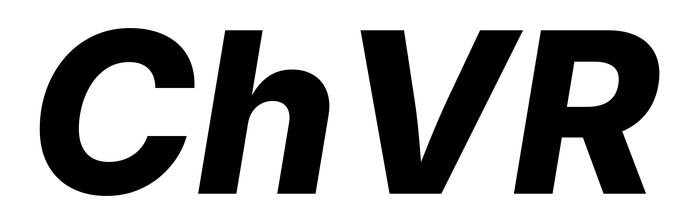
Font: Inter-Italic_ExtraBold_Italic